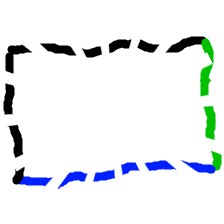
Shape: rectangle